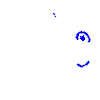
Particle: electron